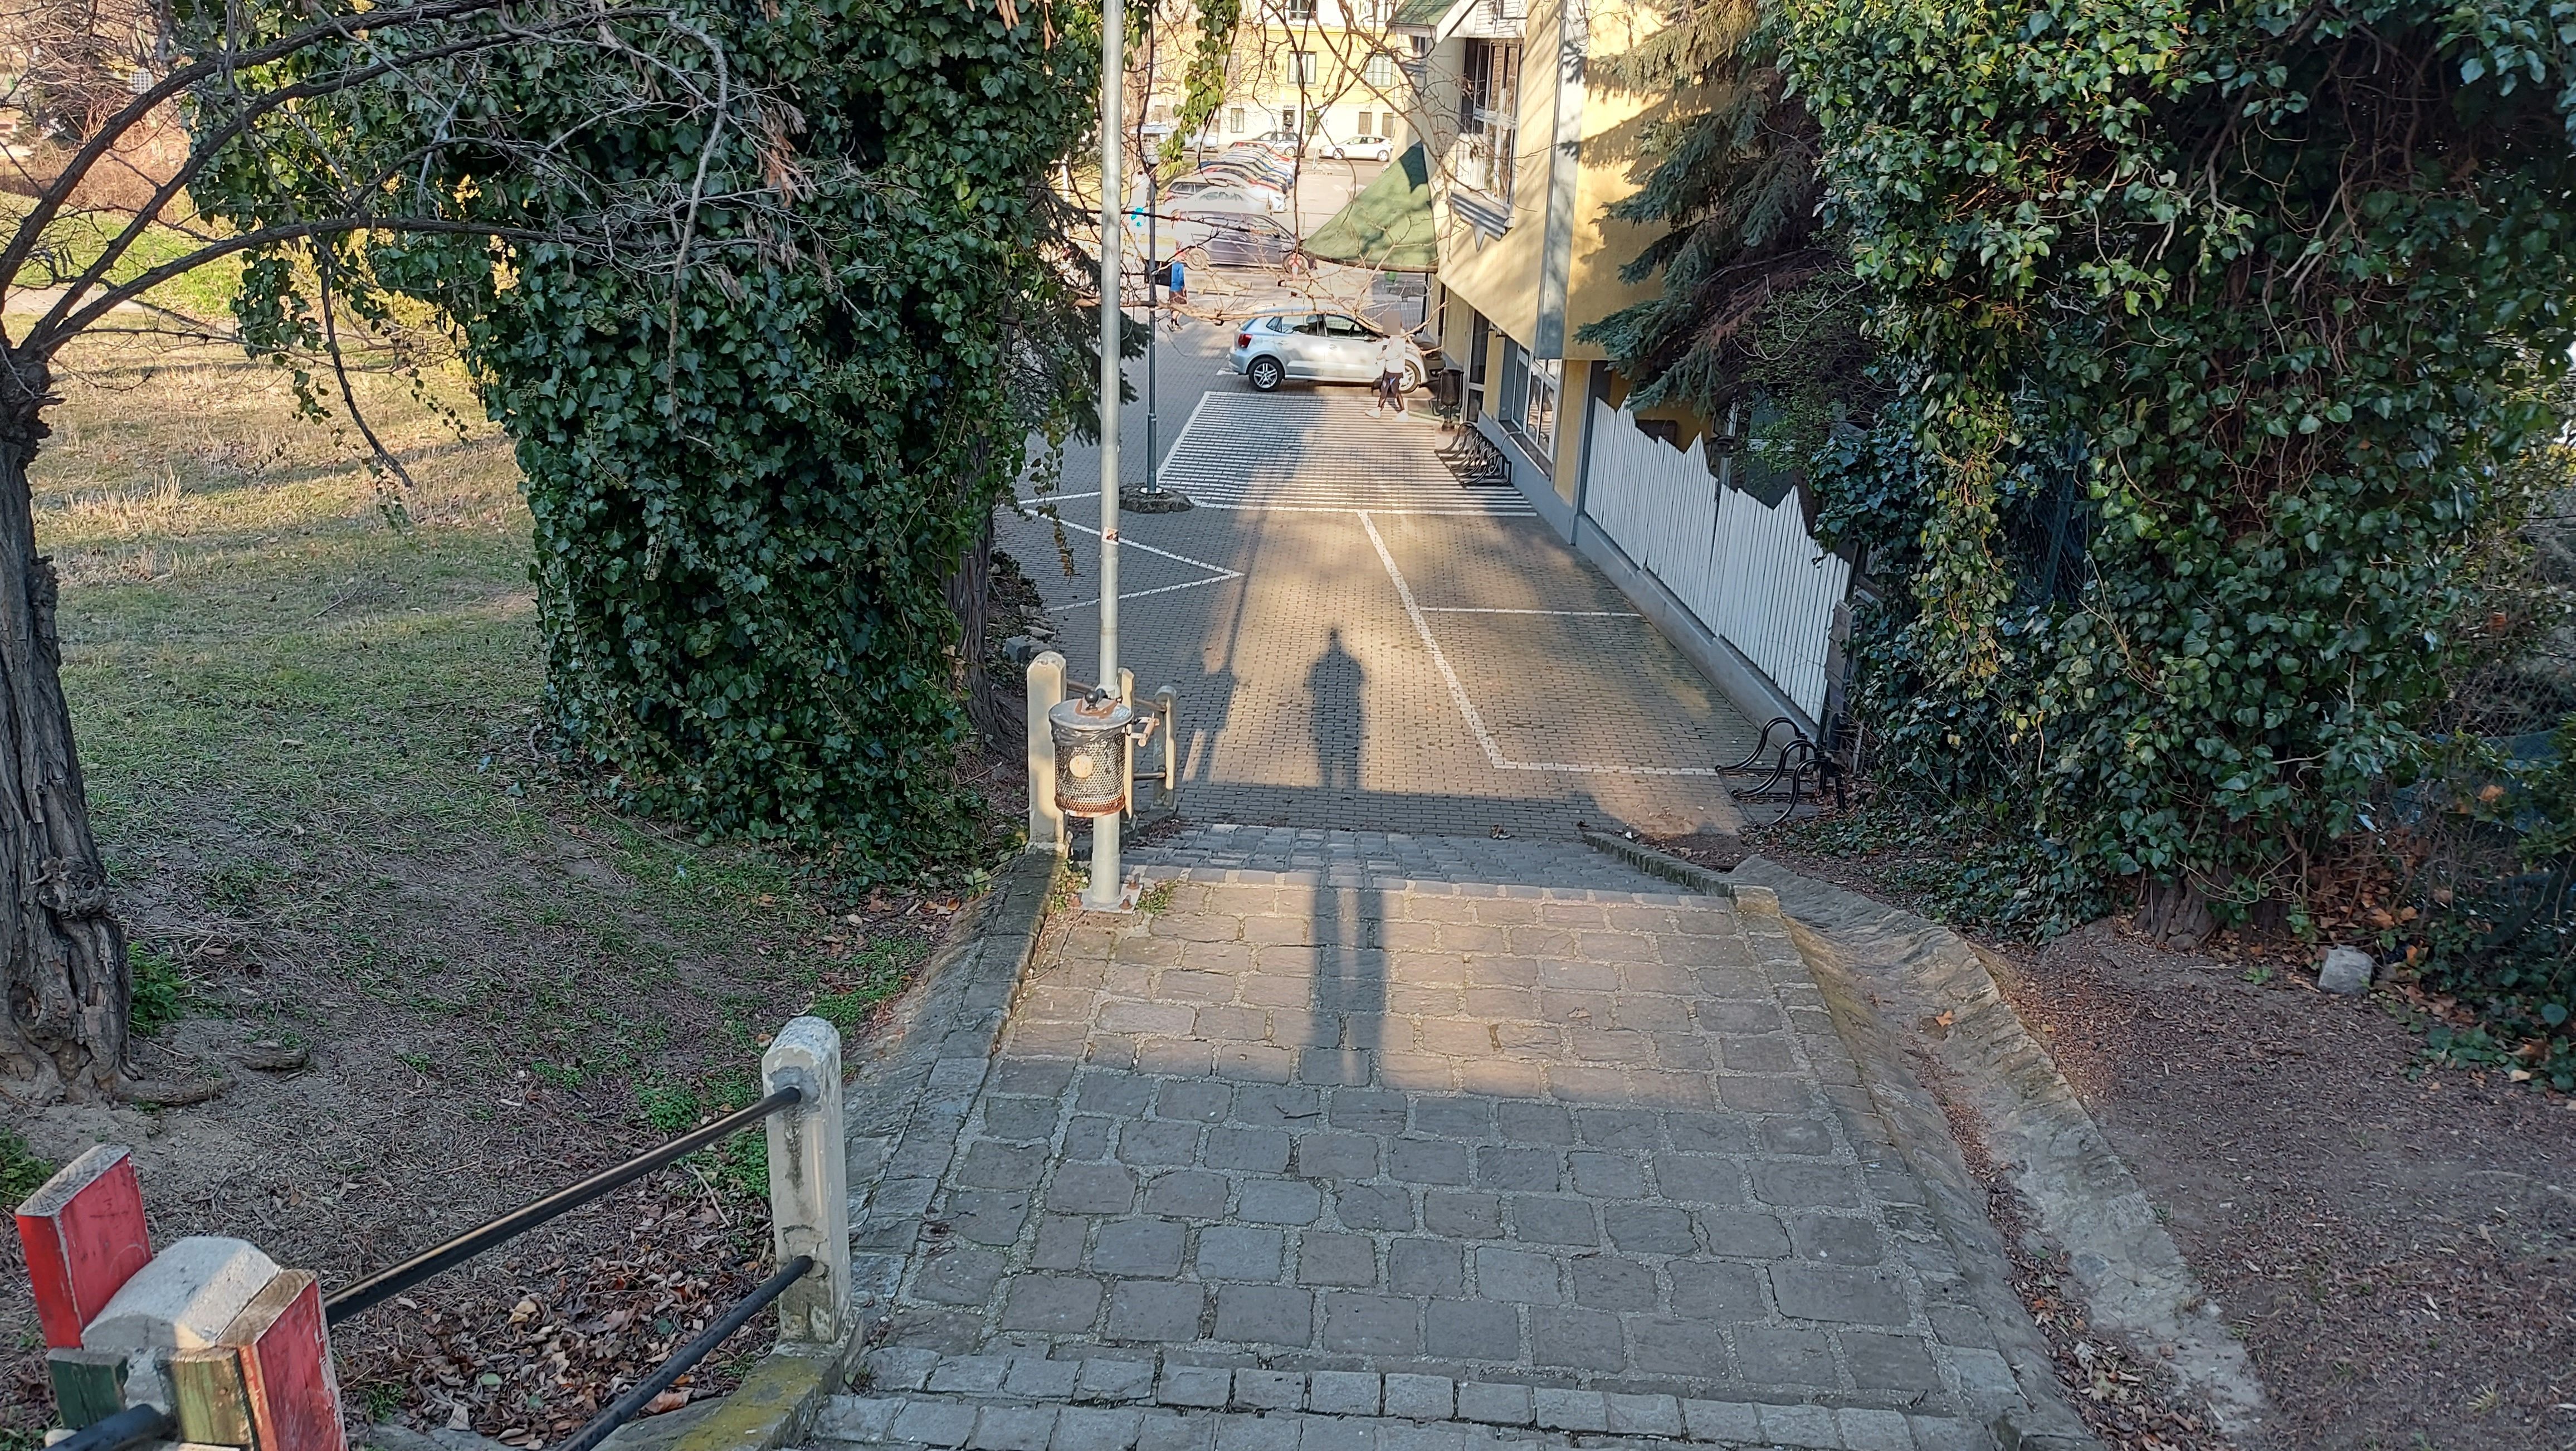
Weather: clear
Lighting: day
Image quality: good
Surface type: walking surface
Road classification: service, steps
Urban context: urban centre
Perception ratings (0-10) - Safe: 3.93, Lively: 9.21, Beautiful: 7.66, Boring: 3.34, Depressing: 1.71, Wealthy: 0.66